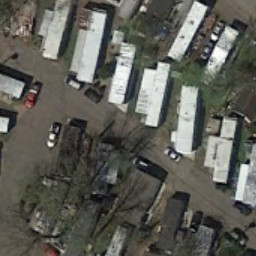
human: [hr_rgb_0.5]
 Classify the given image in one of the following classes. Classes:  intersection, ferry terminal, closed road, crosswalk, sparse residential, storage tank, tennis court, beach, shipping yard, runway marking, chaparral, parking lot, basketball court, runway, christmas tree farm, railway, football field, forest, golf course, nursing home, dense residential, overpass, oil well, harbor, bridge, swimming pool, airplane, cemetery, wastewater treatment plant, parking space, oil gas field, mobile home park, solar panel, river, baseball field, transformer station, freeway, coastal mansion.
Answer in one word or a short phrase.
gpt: mobile home park